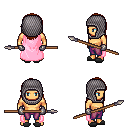
a pixel art fantasy rpg character, male body template, human, tanned skin, pink cape, magenta pants, brunette long hairstyle, chain hood, metal gloves, gray slippers, spear, four views (front, back, left, right), 2x2 character sprite sheet, small pixel art, hard edges, no anti-aliasing